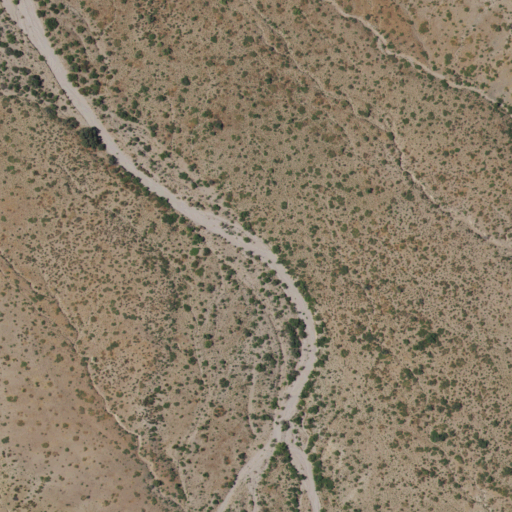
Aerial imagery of valley in New Mexico named Little Doubtful Canyon containing shrub and grassland